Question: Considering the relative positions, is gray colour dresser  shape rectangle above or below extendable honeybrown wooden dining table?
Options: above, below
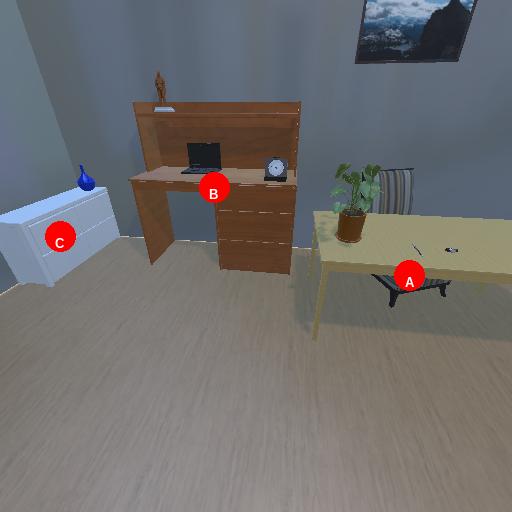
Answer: above